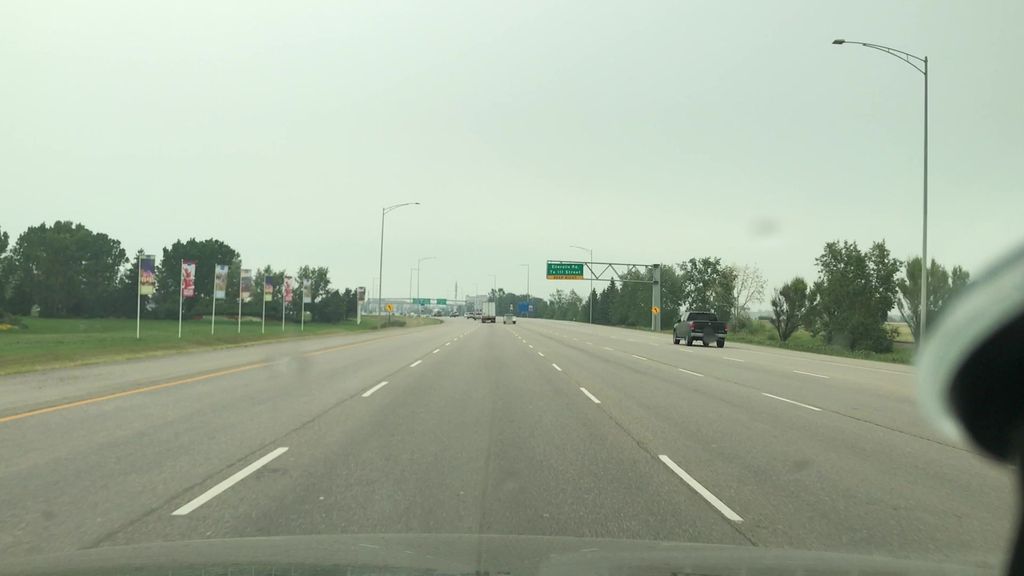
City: edmonton